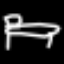
Label: bed